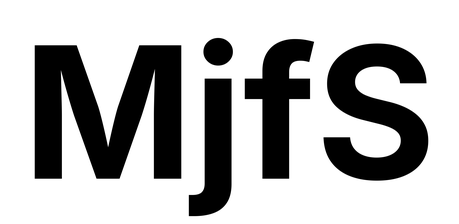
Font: Inter_Bold